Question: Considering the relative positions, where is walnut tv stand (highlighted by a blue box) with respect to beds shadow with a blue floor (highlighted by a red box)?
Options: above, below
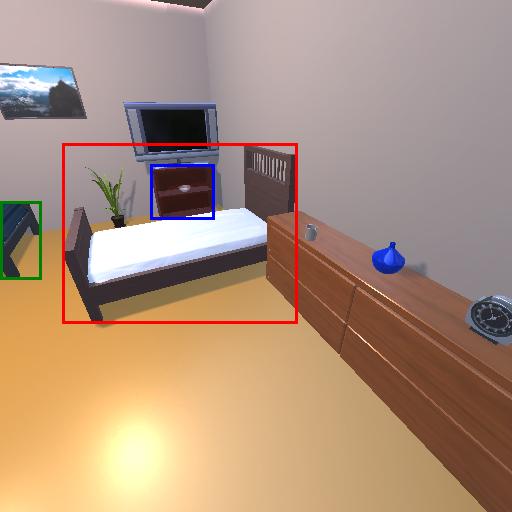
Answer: above